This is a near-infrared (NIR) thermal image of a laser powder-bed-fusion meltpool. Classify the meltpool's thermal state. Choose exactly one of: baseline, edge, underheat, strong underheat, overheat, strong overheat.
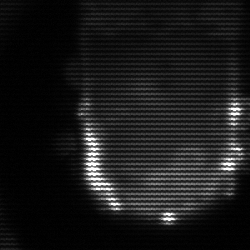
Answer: baseline